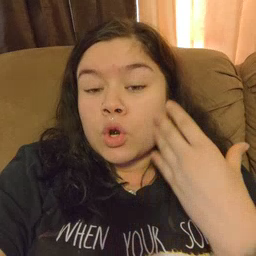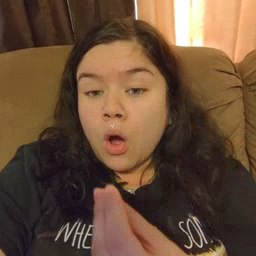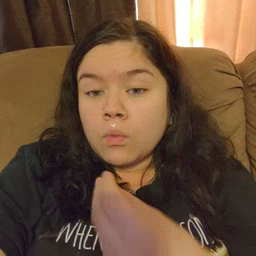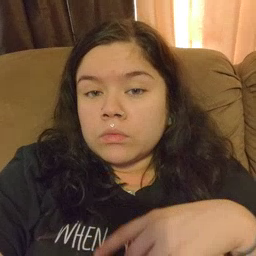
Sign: go